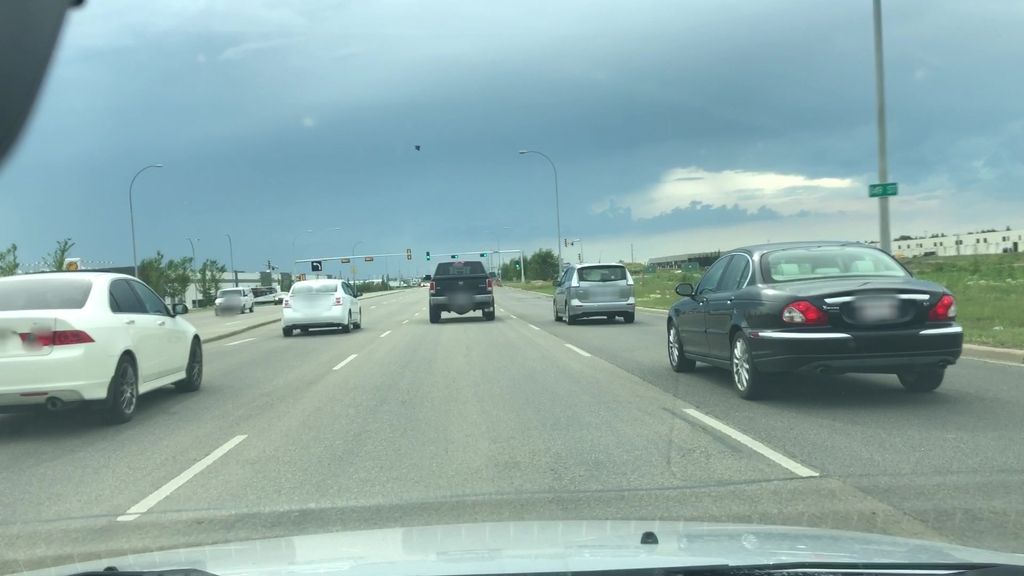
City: edmonton